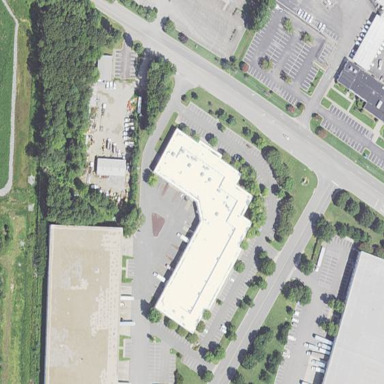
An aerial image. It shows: Building.